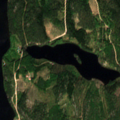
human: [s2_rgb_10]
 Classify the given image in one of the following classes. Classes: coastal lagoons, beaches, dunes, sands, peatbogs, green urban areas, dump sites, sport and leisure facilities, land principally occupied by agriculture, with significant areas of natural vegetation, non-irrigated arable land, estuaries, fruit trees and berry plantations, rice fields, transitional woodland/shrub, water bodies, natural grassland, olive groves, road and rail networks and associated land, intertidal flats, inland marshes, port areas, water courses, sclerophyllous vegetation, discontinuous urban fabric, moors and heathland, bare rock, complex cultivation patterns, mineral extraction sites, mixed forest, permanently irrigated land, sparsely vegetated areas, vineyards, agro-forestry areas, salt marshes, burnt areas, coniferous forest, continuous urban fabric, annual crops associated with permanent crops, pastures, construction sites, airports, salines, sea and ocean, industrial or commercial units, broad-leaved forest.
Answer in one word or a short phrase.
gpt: coniferous forest, mixed forest, water bodies